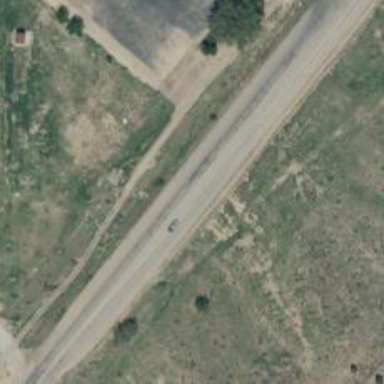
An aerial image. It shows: Secondary road with asphalt surface.